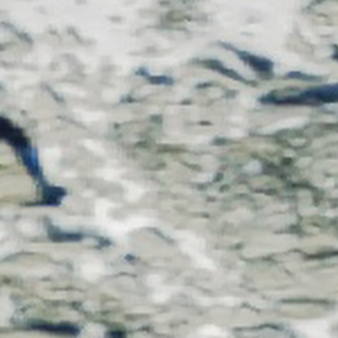
Label: other